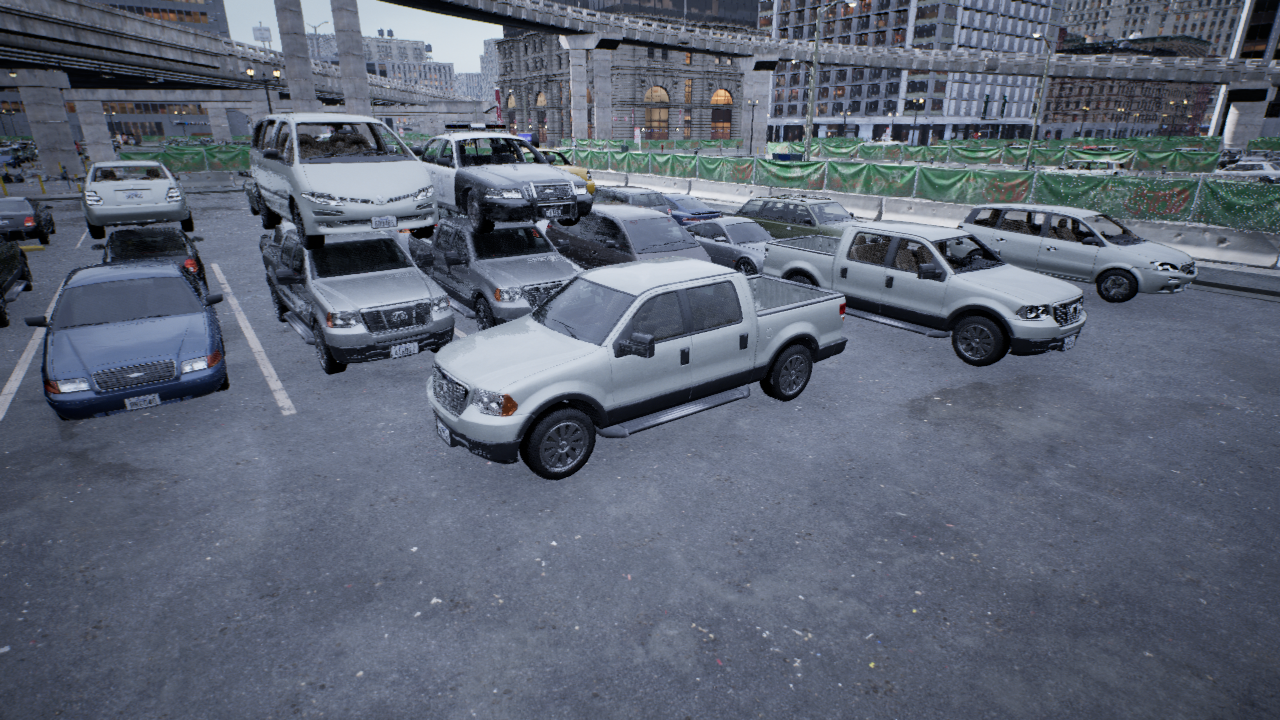
Venue: arterial
Lighting: overcast
Vehicle rig: pickup